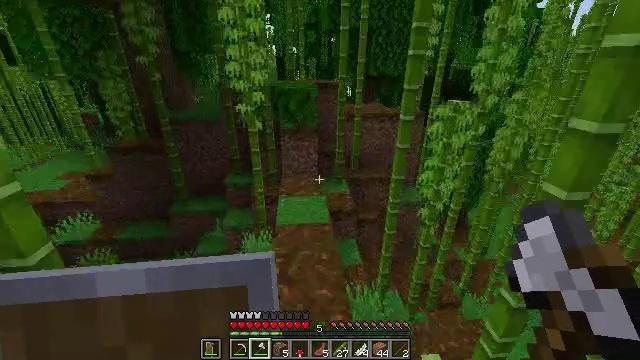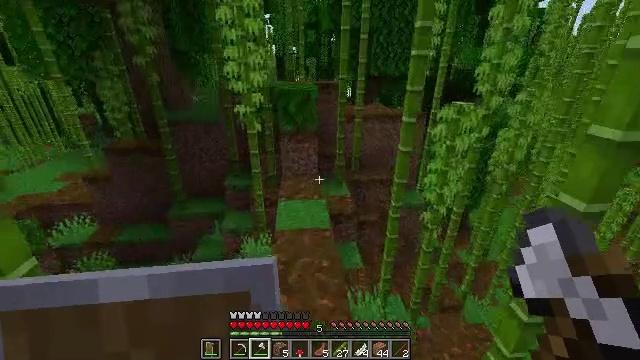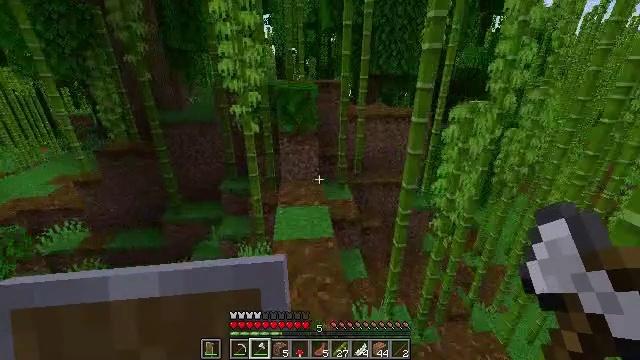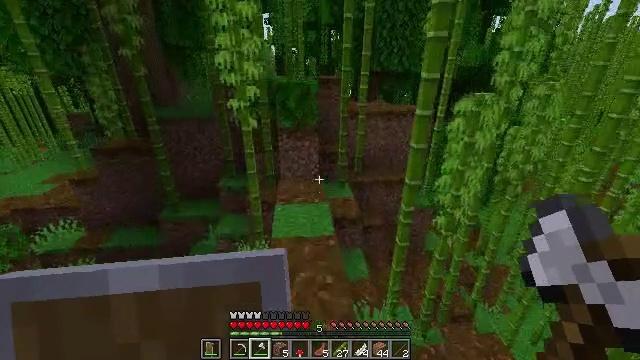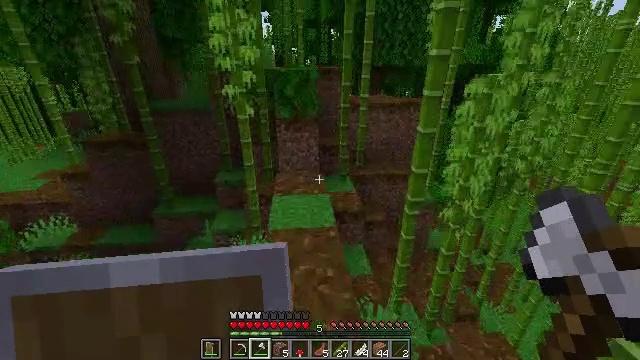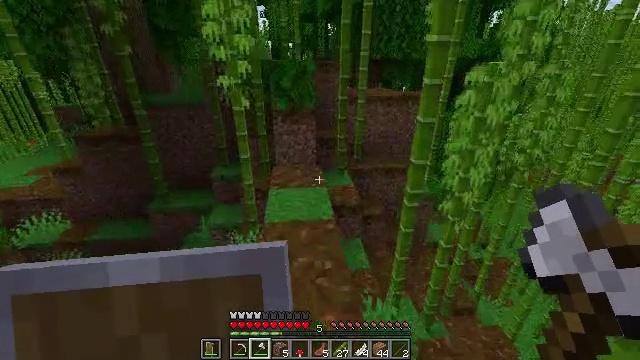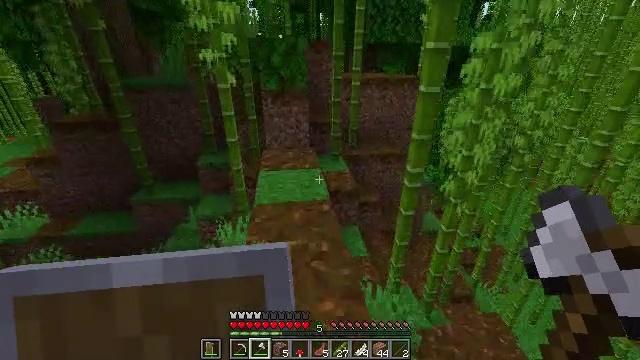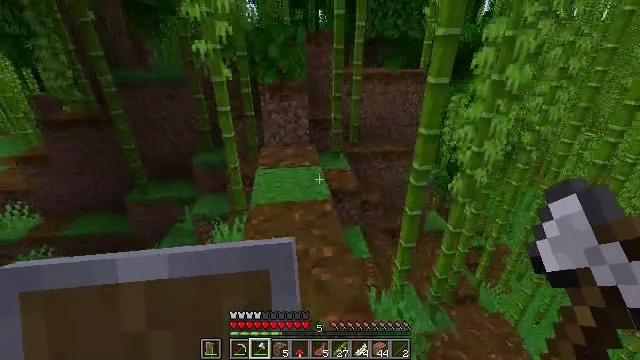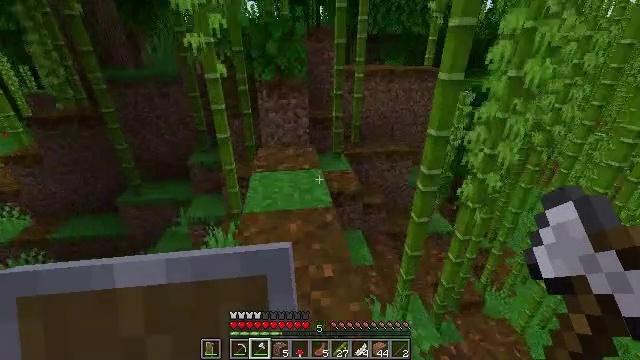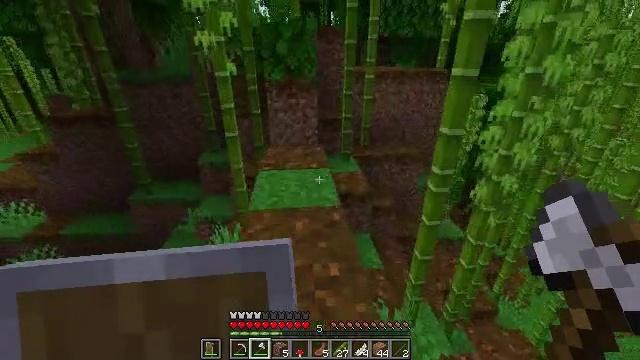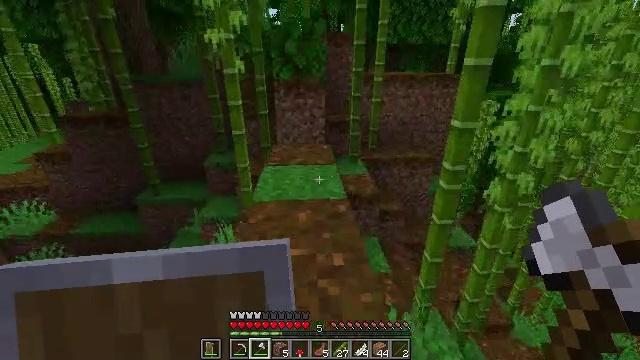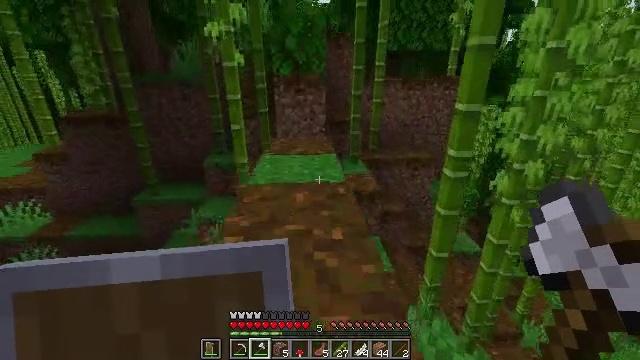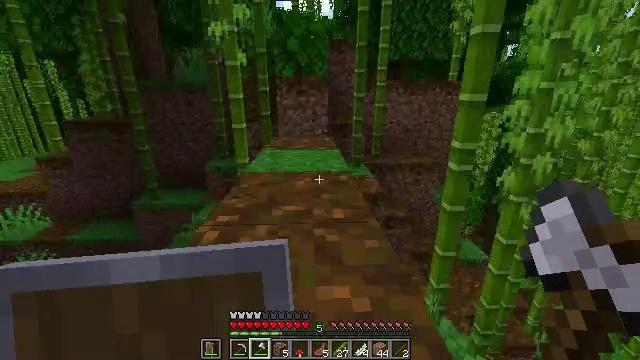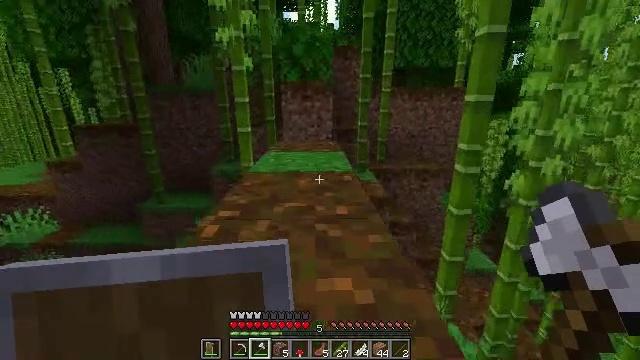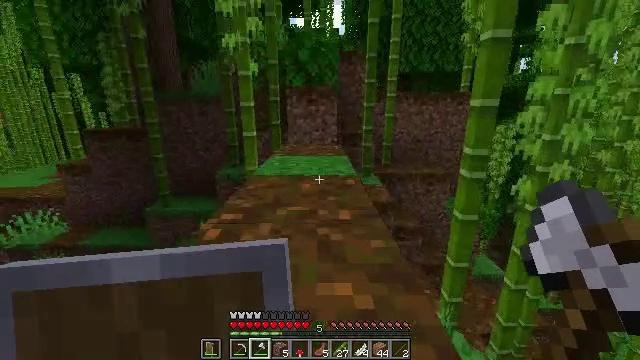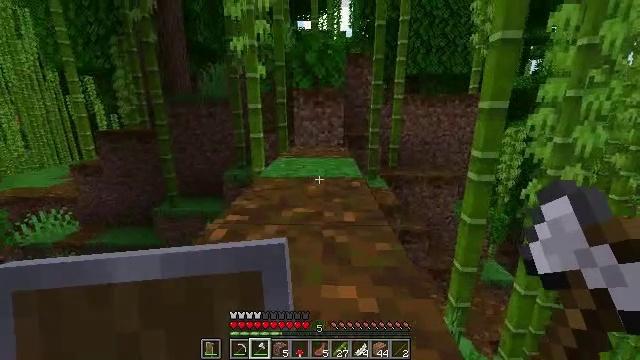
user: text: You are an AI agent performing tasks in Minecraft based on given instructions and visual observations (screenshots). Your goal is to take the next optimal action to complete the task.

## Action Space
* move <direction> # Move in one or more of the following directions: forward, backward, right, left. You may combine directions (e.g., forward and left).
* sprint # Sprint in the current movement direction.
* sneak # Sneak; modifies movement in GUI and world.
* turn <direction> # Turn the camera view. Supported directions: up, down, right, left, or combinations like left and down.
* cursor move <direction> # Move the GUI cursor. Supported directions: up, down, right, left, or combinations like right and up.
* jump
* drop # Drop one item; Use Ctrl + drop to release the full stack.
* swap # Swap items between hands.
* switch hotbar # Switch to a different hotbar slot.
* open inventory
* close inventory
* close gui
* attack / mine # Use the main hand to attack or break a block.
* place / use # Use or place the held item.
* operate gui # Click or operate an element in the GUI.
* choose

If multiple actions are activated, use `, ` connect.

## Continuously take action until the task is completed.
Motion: motion action
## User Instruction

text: Gather oak leaves by attacking.
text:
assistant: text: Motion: move forward
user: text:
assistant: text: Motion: move forward
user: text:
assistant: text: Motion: move forward
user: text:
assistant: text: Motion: move forward
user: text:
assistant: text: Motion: move forward
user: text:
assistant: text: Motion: move forward, turn right and down
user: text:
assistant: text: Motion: move forward
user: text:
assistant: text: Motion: move forward
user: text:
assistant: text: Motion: move forward, turn left
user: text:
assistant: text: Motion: move forward, turn left and up
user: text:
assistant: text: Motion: move forward, turn up
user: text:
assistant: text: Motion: move forward, turn up
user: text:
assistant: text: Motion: move forward, turn left and up
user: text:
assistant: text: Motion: move forward, turn left
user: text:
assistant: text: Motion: move forward, turn left
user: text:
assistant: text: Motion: move forward
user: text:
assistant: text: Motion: move forward, turn up
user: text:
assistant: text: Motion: move forward, turn left and up
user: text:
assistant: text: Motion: move forward, turn up
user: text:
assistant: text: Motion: move forward
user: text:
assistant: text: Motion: move forward
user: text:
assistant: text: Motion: move forward
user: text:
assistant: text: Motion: move forward, jump
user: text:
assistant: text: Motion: move forward, jump
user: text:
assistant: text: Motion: move forward, jump
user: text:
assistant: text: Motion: move forward, jump
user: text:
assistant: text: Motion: move forward, jump
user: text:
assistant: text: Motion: move forward
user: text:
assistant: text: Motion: move forward
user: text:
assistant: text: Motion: move forward